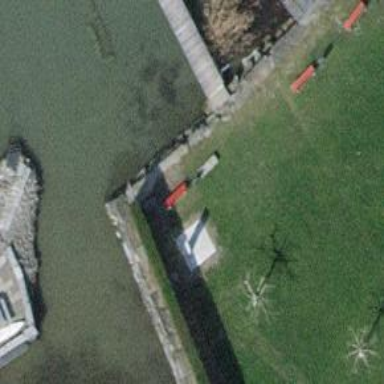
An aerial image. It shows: Red bench.